Question: I'm trying to check if the current URL equals the desired URL for making the link class 'active' (Bootstrap).
Example
'''
<?php
If ($currenturl = "show.php?name=123") {
?><li class="active"><a href="show.php?name="123"">123</a></li><?php
}else{
?><li class=""><a href="show.php?name="123"">123</a></li><?php
}
?>
'''
Current URL -> '$currenturl = $_SERVER['REQUEST_URI']'
Now, I have this if I'm on 'show.php?name=456'

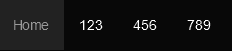
Answer: Make sure you have the correct comparison inside the 'if'. You're currently using the assignment operator:
Note the difference:
'''
if($currenturl = "show.php?name=123") // assignment =
// changes $currenturl to "show.php?name=123"
// and then tests if("show.php?name=123") equivalent to if(true)
// see also http://stackoverflow.com/questions/<PHONE>/evaluation-of-assignment-in-php
if($currenturl == "show.php?name=123") // comparison ==
'''
Second: You have set '$urlpage' but comparing '$currenturl'. Use '$urlpage'
Code:
'''
<?php $urlpage = $_SERVER['REQUEST_URI']; ?>
<?php if ($urlpage == "/show.php?nom=123") { ?>
<li class="active"><a href="/show.php?nom=123">123</a></li>
<?php } else { ?>
<li class=""><a href="/show.php?nom=123">123</a></li>
<?php } ?>
'''
An alternative using a ternary operator:
'''
<li <?php echo ($urlpage == "/show.php?nom=123") ? 'class="active"' : ''; ?>><a href="/show.php?nom=123">123</a></li>
'''
Applying to all pages:
'''
<?php $pages = array('123', '456', '789'); ?>
<ul>
<li <?php echo (!isset($_GET['nom']) ? 'class="active"' : ''); ?>><a href="show.php">Home</a></li>
<?php foreach($pages as $page): ?>
<?php if (isset($_GET['nom']) && $_GET['nom'] == $page) { ?>
<li class="active"><a href="/show.php?nom=<?php echo $page; ?>"><?php echo $page; ?></a></li>
<?php } else { ?>
<li class=""><a href="/show.php?nom=<?php echo $page; ?>"><?php echo $page; ?></a></li>
<?php } ?>
<?php endforeach; ?>
</ul>
'''